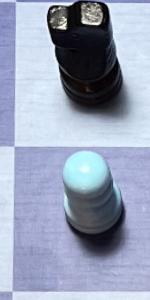
Label: Pawn_White